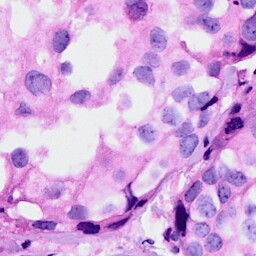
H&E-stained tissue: Breast